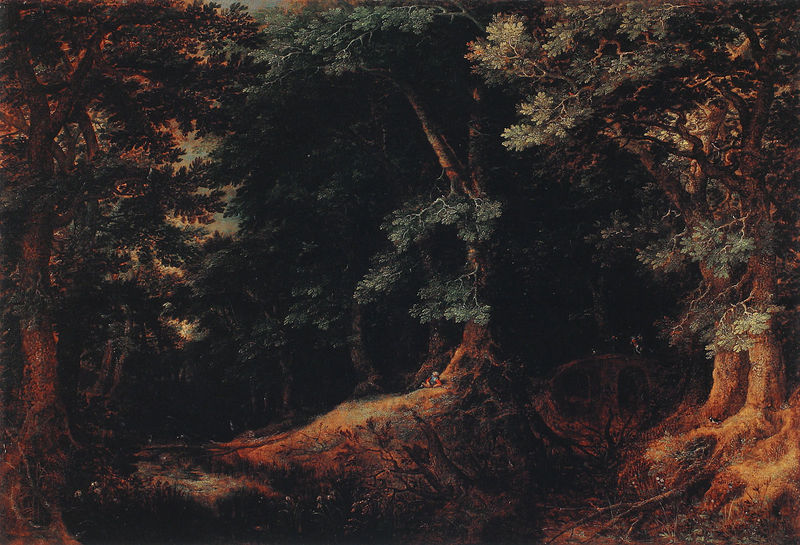
Titel: Waldlandschaft
Künstler: Gillis van Coninxloo
Institution: Vaduz, Fürstliche Sammlung Liechtenstein
Schlagwörter: baum, blätter, dunkel, gemälde, himmel, laub, mann, wasser, bäume, fluss, grün, landschaft, menschen, äste, abend, blume, blumen, braun, licht, orange, gras, rot, weg, wiese, mensch, öl, ast, dämmerung, erde, stamm, zweige, brücke, büsche, einsam, dunkelheit, kind, person, wald, düster, perspektive, warm, klein, idylle, rast, romantik, ölgemälde, liegend, abendrot, glut, einöde, wurzel, unterholz, wurzeln, sehnsucht, freiheit, geäst, dickicht, rinde, gehölz, dicht, wals, liegender, einsiedler, astwerk, menschheit, d, wald mensch